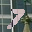
Label: 7